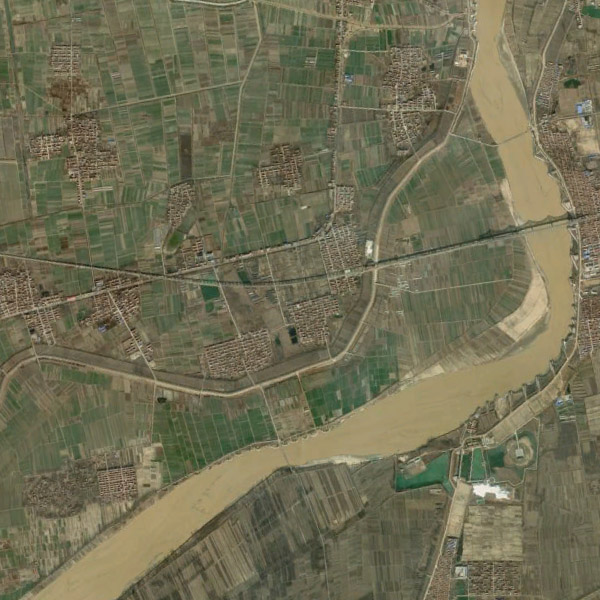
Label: River